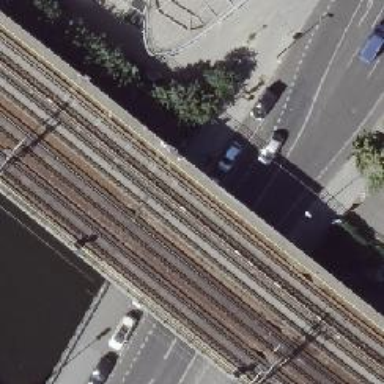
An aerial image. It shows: Railway bridge with electrified contact lines. The railway has ballastless track.